Field crop: maize
Growth stage: 2
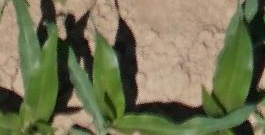
Species: maize